Question: I have a tableView which I'm populating with an array. Initially only the first row is visible and when it is pull up the rows below appear one by one.
And when I pull down back to top the rows at the bottom start to disappear one by one. I don't understand what's going on.

Here's the cellForRowAtIndexPath code
'''
- (UITableViewCell *)tableView:(UITableView *)tableView cellForRowAtIndexPath:(NSIndexPath *)indexPath{
UITableViewCell *cell;
if(tabIndex==2){
if([dataDictionary valueForKey:@"myFriends"]){
cell=[tableView dequeueReusableCellWithIdentifier:@"myCircle" forIndexPath:indexPath];
NSArray *array = [dataDictionary valueForKey:@"myFriends"];
UIImageView *profileImage = (UIImageView*)[cell viewWithTag:1];
CALayer *imageLayer = profileImage.layer;
[imageLayer setCornerRadius:25];
[imageLayer setBorderWidth:0.6];
[imageLayer setBorderColor:[UIColor orangeColor].CGColor];
[imageLayer setMasksToBounds:YES];
UILabel *uname = (UILabel*)[cell viewWithTag:2];
UILabel *description = (UILabel*)[cell viewWithTag:3];
[profileImage setImage:[UIImage imageNamed:@""]];
uname.text = [[array objectAtIndex:[indexPath row]] valueForKey:@"name"];
description.text = [[array objectAtIndex:[indexPath row]] valueForKey:@"description"];
}else
cell=[tableView dequeueReusableCellWithIdentifier:@"EmptyCell" forIndexPath:indexPath];
}
if(tabIndex==3){
}
.
.
.
}
'''
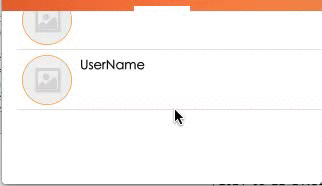
Answer: Right, after a detailed inspection the error was finally caught.

If you see in image 1st the Autoresizing is applied for stretching and positioning which doesn't seem to reflect on the view at left but at runtime it does shows erratic behavior. Changed that in the 2nd image and everything ran fine.

You may also try 'clipSubviews'.